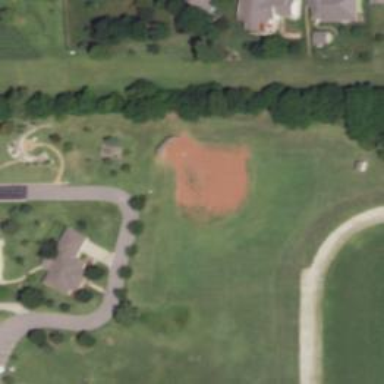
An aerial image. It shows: Baseball pitch for leisure land activities.